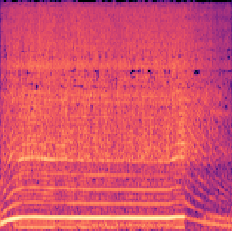
Sound class: Chainsaw